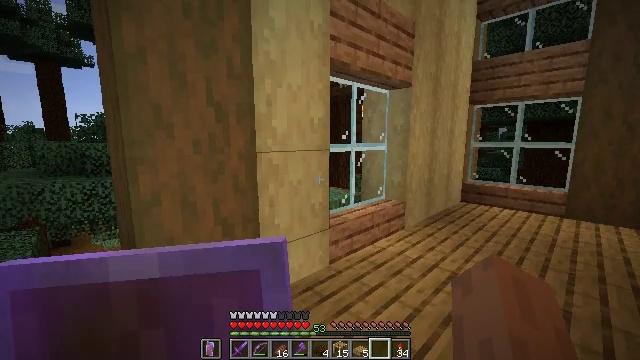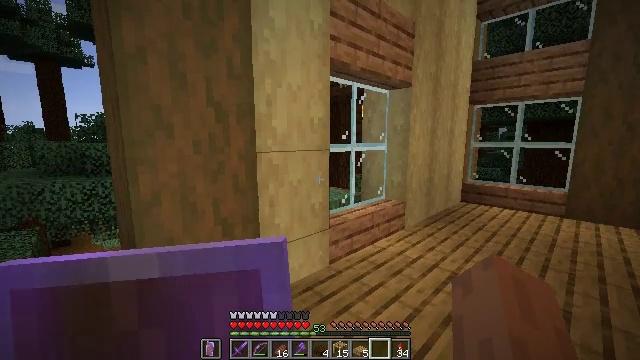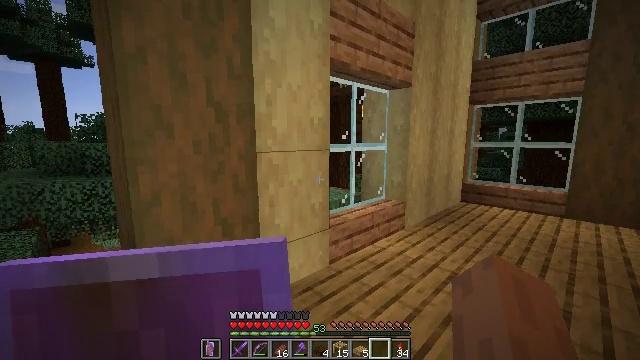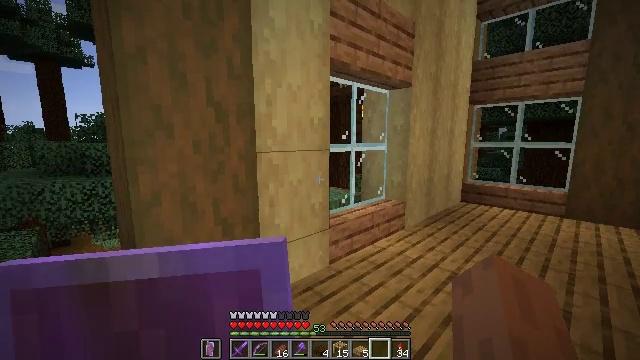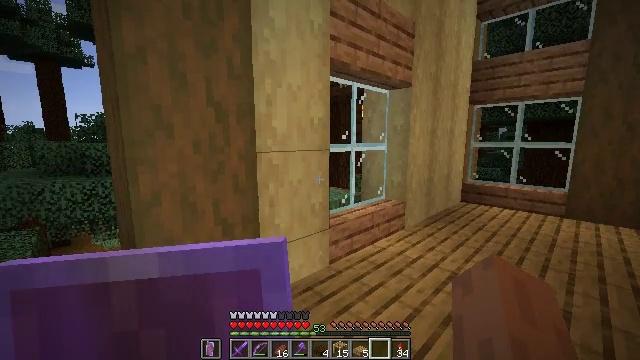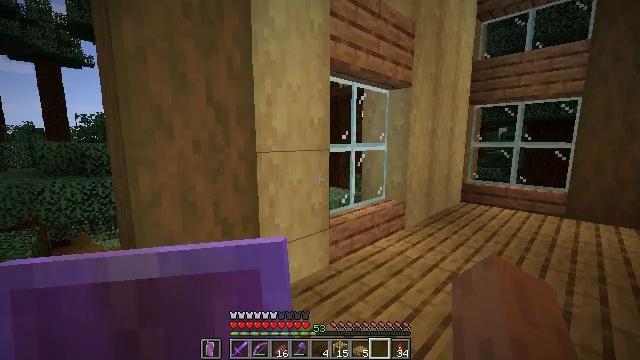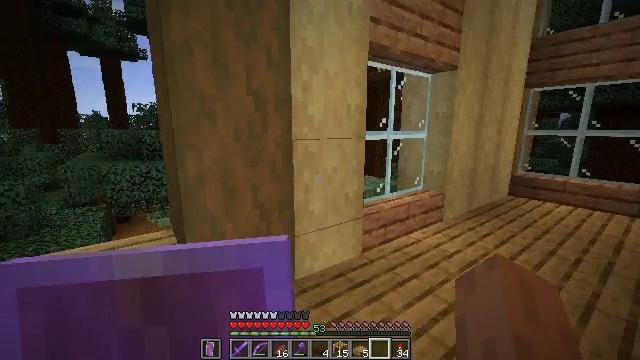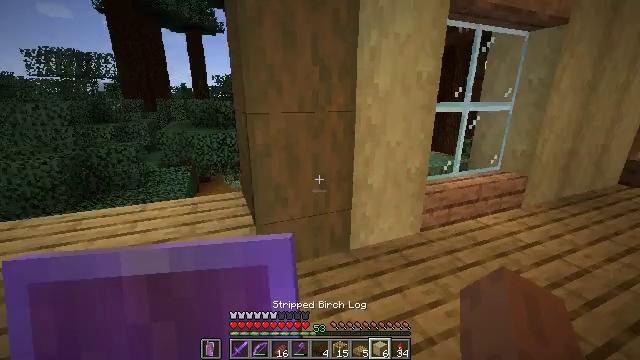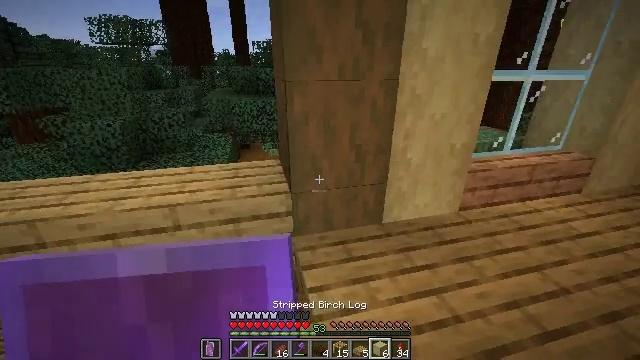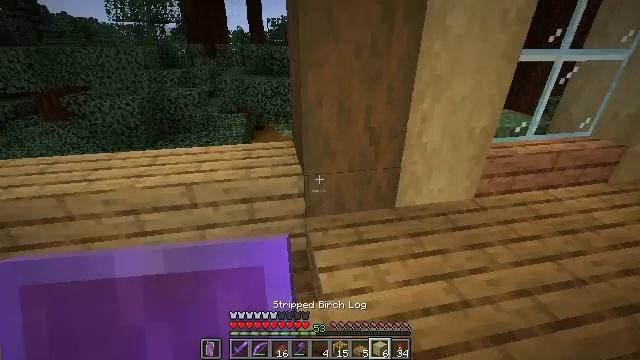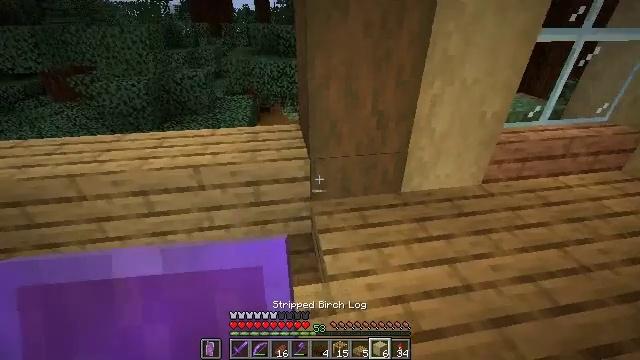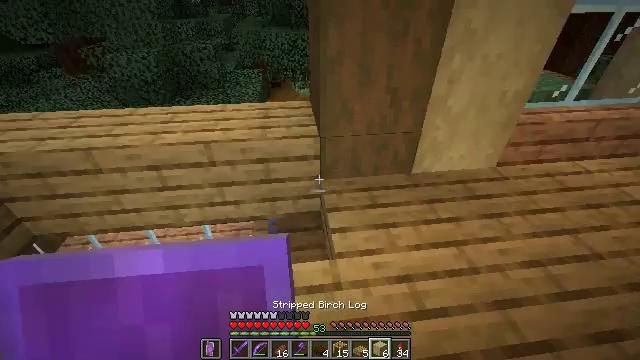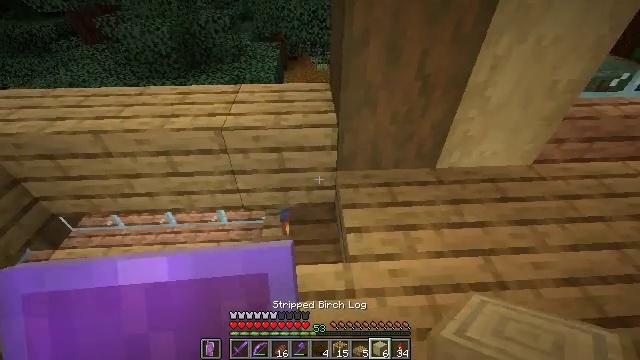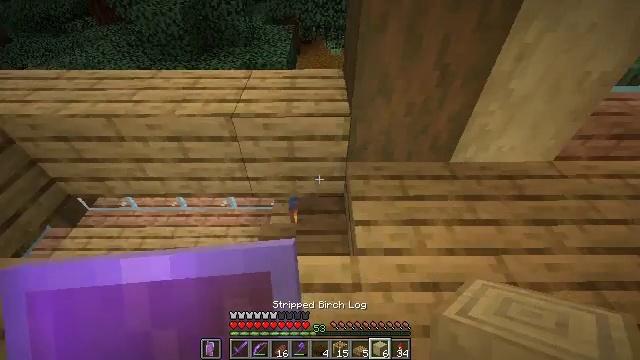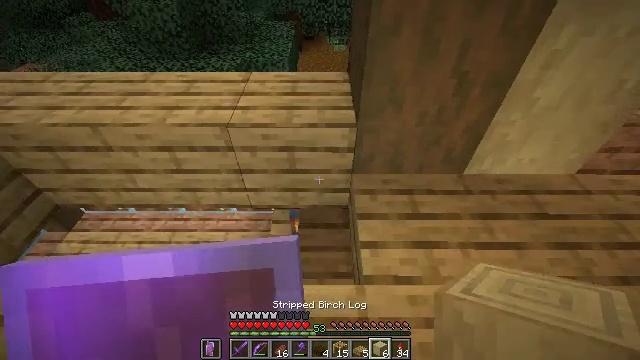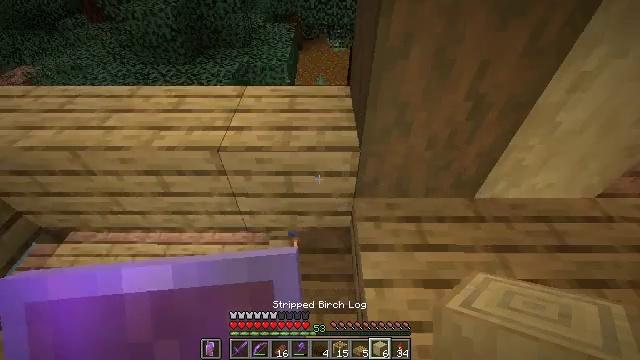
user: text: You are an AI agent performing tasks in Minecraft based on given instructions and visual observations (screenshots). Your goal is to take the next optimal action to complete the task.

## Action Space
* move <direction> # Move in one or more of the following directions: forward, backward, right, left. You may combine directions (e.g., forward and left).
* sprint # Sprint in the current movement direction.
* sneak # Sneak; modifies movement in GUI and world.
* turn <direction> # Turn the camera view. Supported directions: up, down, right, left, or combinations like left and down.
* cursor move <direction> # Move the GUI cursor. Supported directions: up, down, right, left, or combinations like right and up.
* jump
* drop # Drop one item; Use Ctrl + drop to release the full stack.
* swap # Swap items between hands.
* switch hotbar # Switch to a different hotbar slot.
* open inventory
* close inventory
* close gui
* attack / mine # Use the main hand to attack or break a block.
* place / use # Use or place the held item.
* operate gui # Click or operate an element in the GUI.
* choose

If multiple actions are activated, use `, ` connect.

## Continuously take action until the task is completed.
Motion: motion action
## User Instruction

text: Mine planks.
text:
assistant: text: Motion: no_op
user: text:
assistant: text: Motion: no_op
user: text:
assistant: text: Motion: no_op
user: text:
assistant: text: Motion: no_op
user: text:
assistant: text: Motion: no_op
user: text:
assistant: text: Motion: turn left and down
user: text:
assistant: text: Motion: turn left and down
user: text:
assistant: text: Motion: turn left and down
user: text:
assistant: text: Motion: turn left and down
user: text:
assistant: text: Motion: turn left and down
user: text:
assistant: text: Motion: move forward, turn left and down
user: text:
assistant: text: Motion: move forward, turn left and down
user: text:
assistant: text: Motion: move forward, turn left and down
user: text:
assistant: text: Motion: move forward
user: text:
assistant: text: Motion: move forward
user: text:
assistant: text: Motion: no_op
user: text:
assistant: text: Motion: no_op
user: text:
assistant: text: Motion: no_op
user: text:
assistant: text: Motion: no_op
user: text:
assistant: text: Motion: no_op
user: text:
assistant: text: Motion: no_op
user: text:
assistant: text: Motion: no_op
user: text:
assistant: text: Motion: no_op
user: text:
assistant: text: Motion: no_op
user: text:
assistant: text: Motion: no_op
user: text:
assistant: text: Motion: no_op
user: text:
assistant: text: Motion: no_op
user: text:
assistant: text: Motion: no_op
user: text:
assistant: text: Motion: no_op
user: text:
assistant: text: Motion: no_op